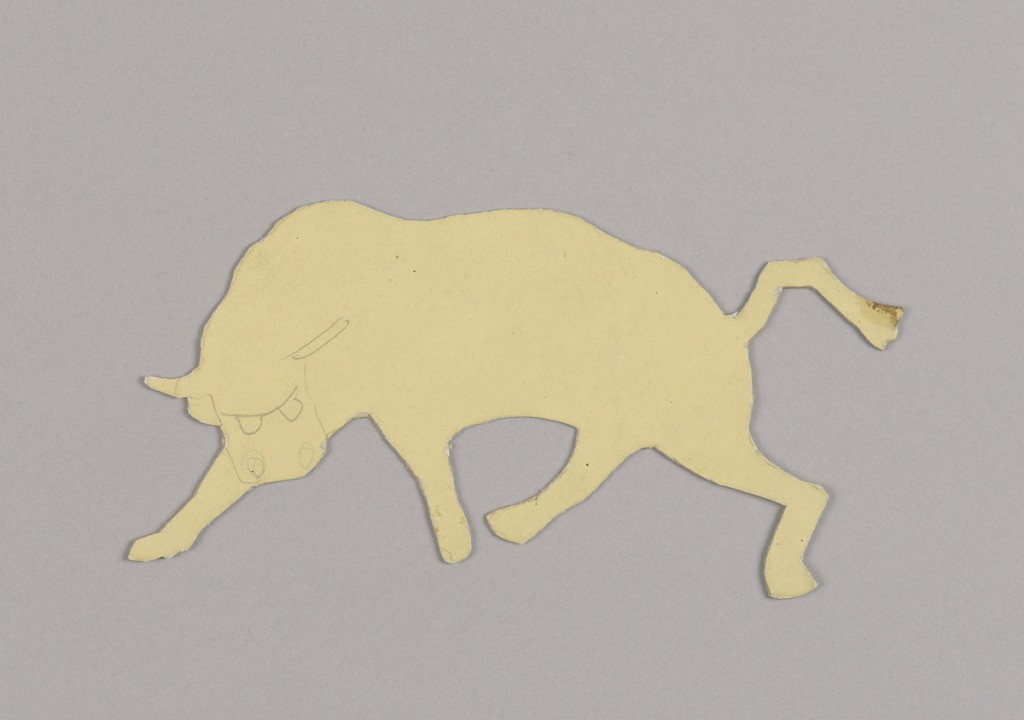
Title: Figure Toy
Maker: Harriet Blackstone, American, 1864–1939
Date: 1922
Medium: Board
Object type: Paper doll
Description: Paper doll of a bull.